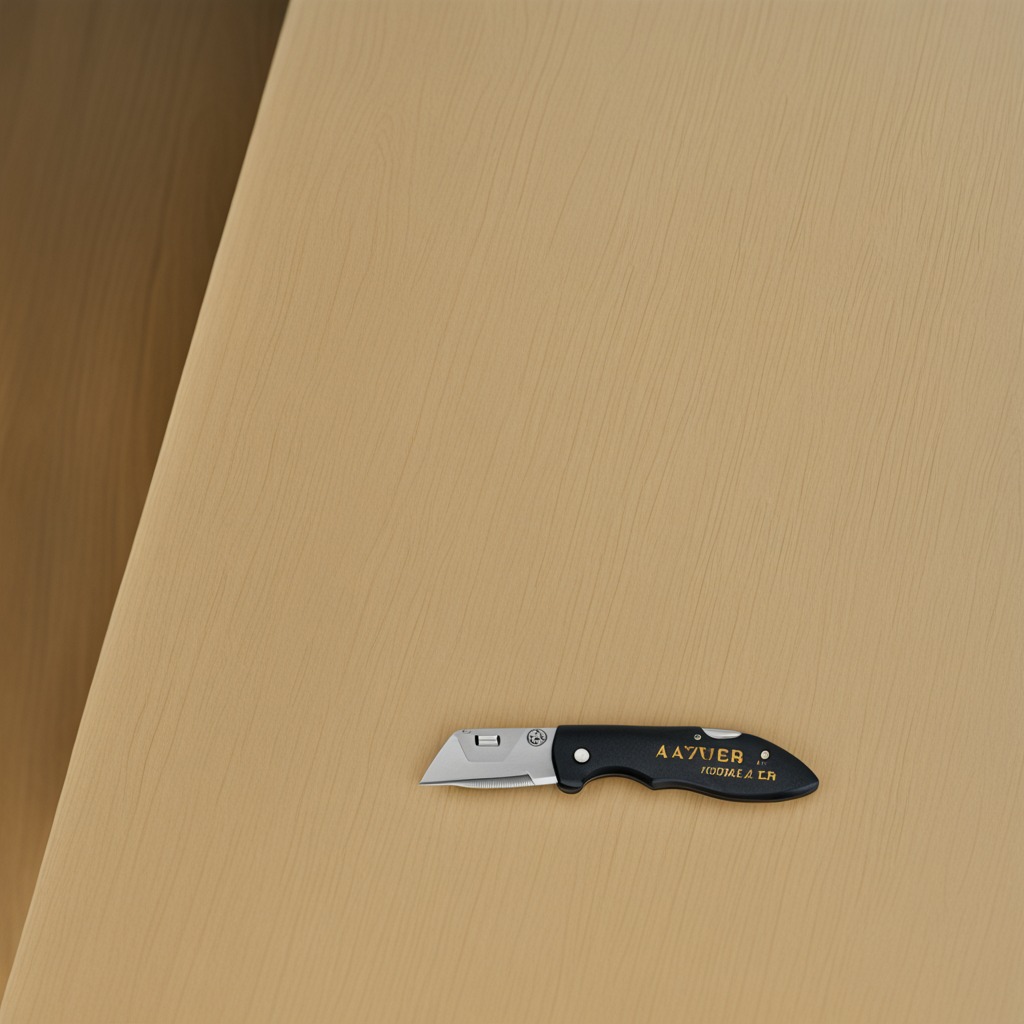
A utility knife lies on the plywood surface in the paint workshop.